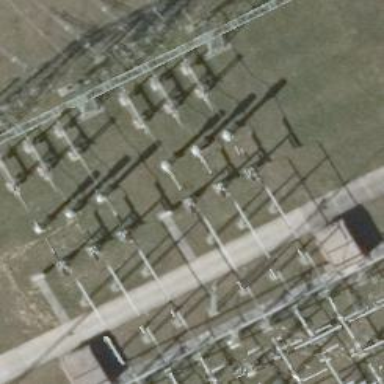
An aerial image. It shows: Outdoor switch with three cables.